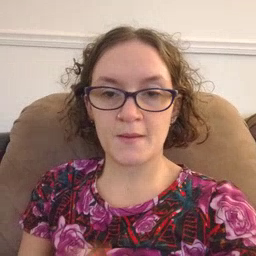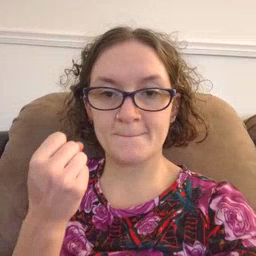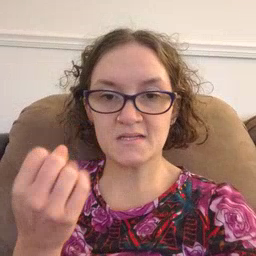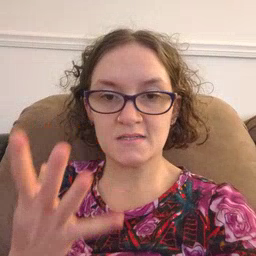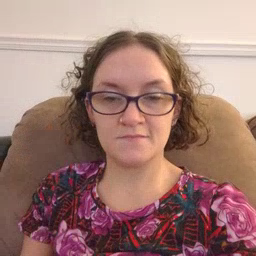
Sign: many